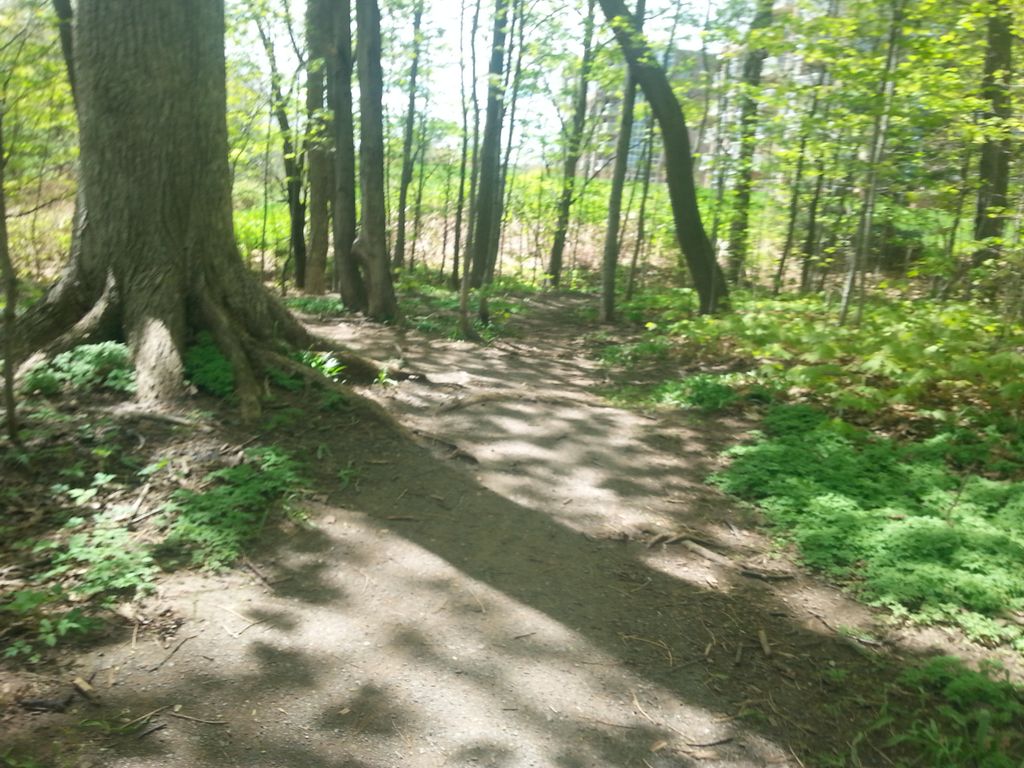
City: quebec_city